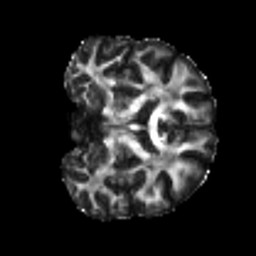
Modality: FA
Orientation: coronal
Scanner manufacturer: siemens
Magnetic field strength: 3 T
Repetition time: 4 s
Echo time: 0.0594 s